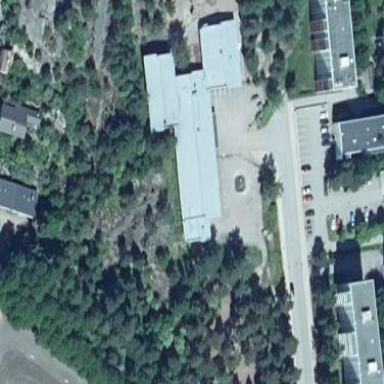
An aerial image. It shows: School building.